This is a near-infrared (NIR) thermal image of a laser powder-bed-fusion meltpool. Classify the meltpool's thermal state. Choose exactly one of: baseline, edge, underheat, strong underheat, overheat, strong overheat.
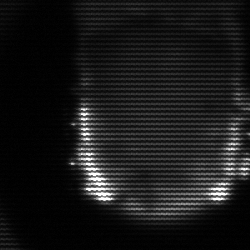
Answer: baseline